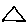
Label: triangle